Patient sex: F
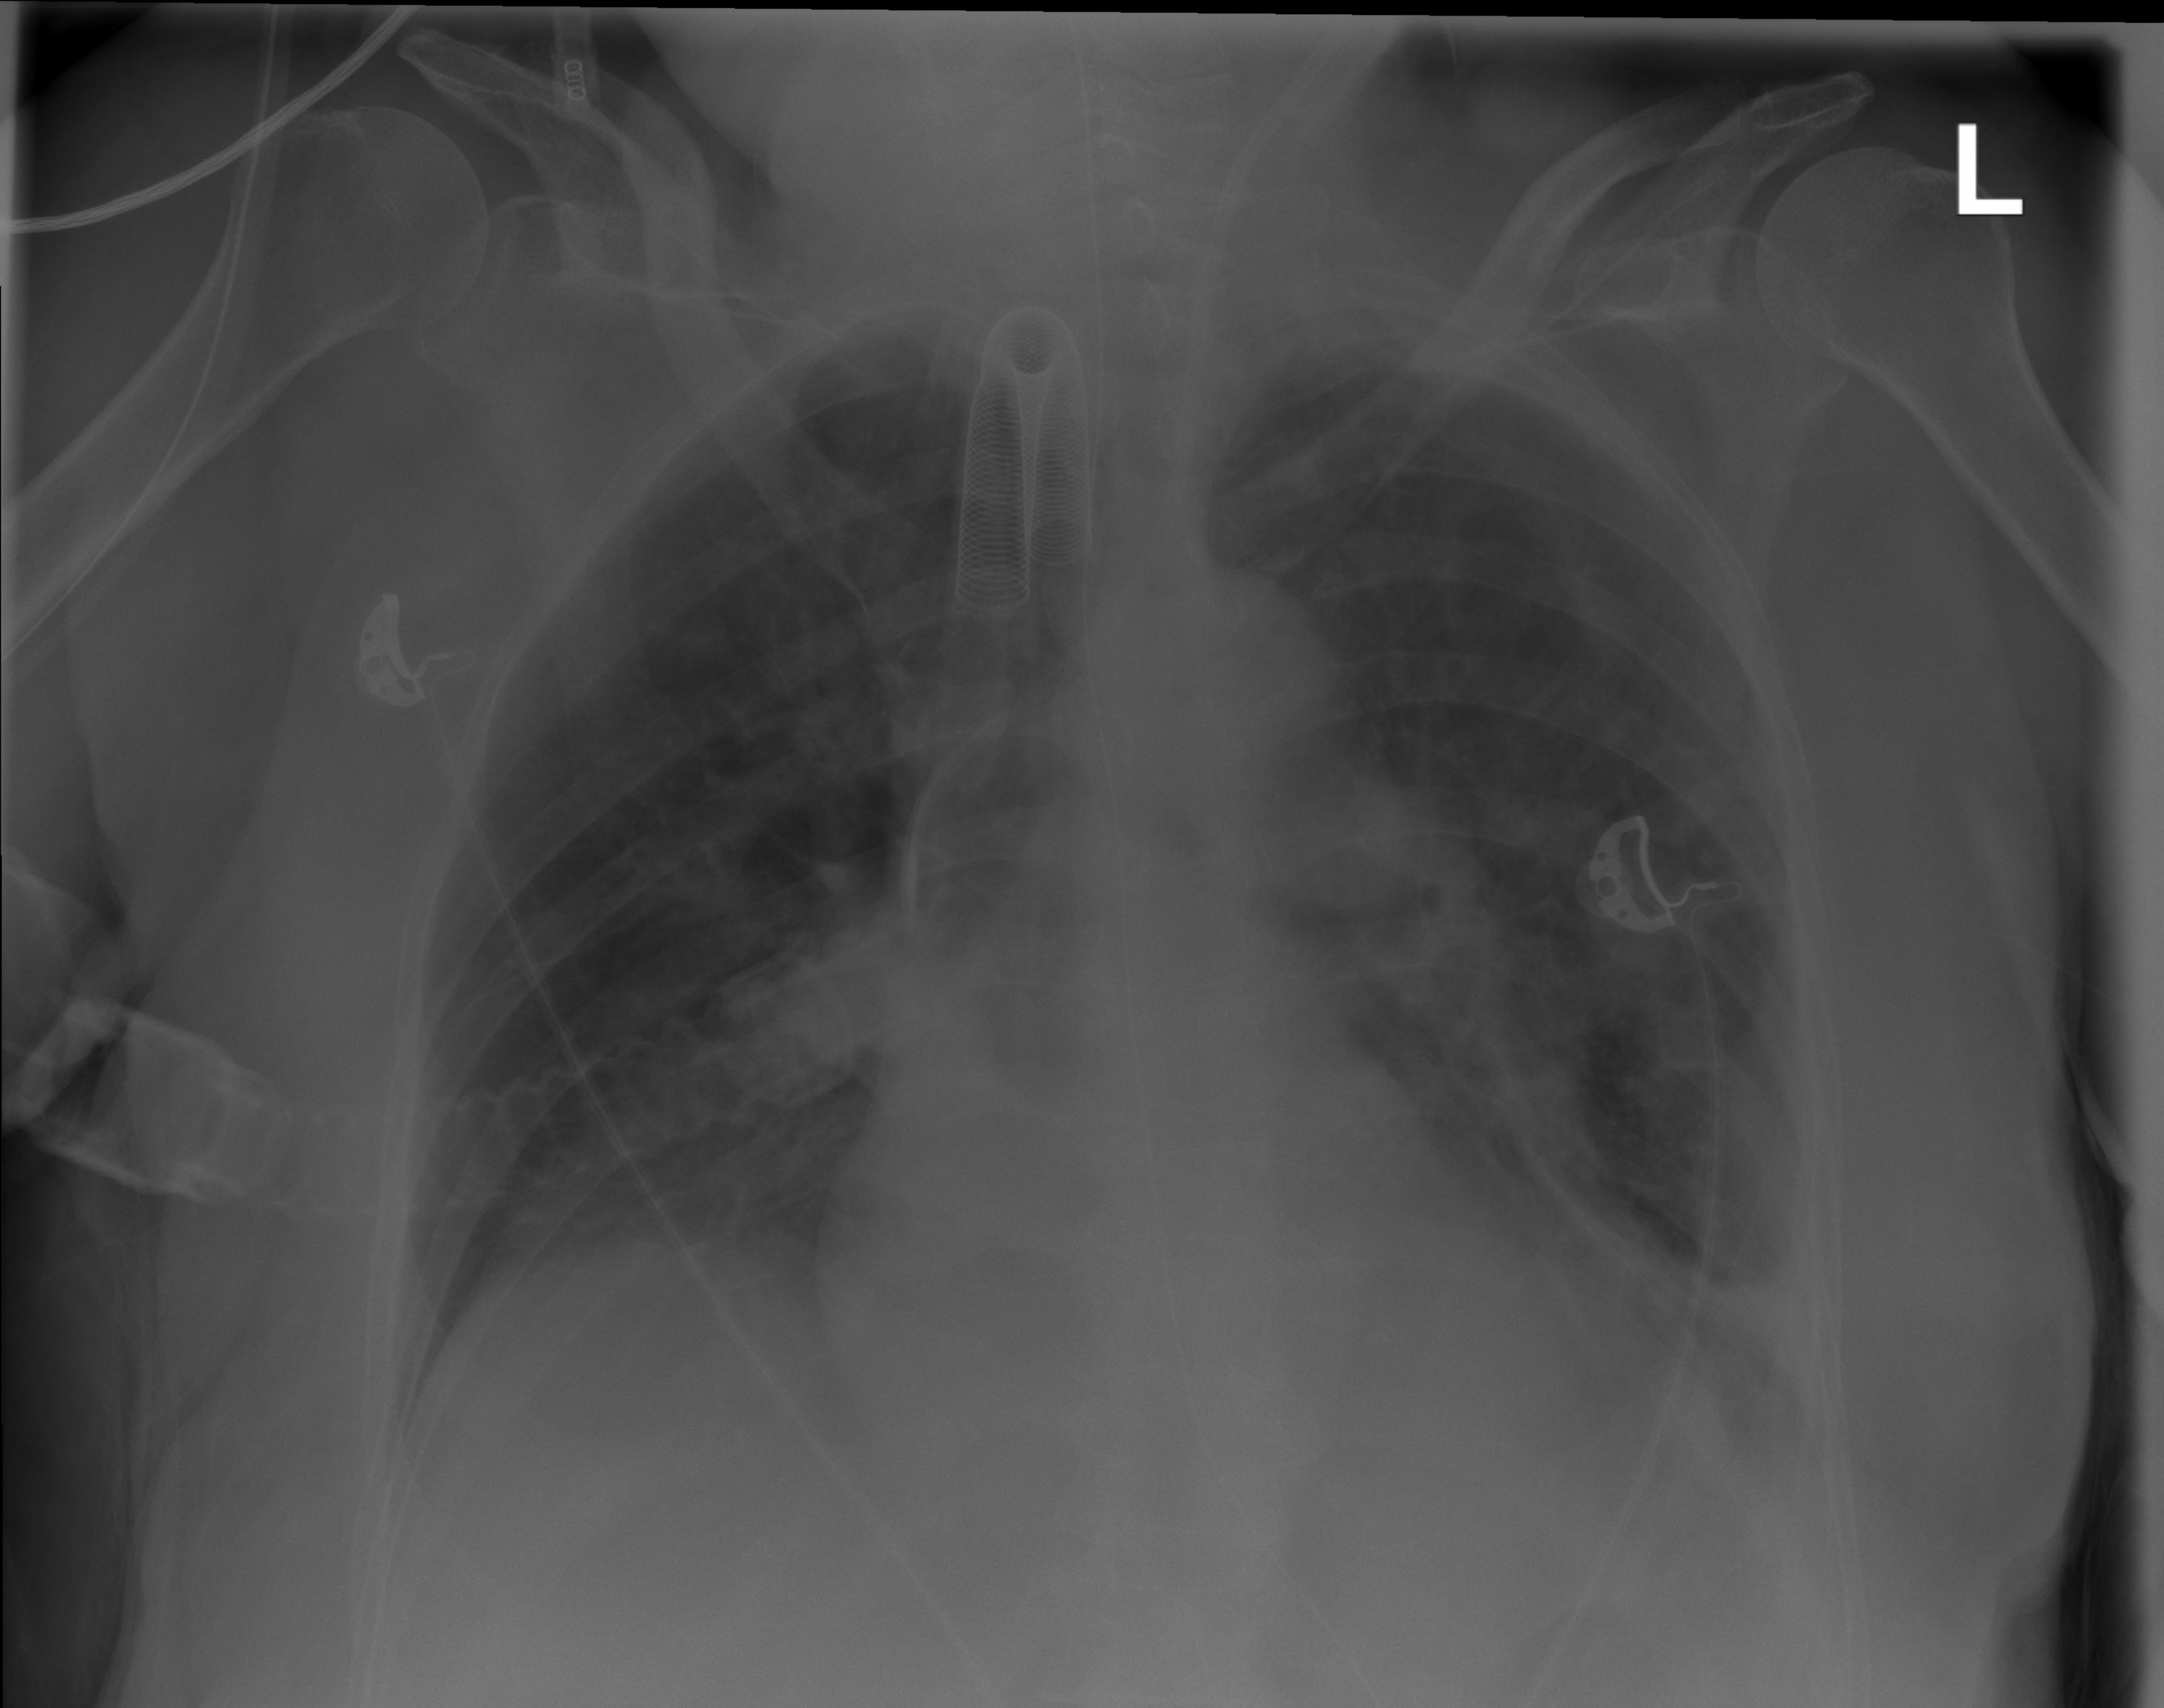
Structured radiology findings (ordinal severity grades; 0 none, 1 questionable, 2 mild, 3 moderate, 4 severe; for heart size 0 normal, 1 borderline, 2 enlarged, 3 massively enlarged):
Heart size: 1
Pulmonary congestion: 0
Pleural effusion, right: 0
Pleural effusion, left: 2
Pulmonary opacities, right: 0
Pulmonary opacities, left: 0
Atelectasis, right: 0
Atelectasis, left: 2